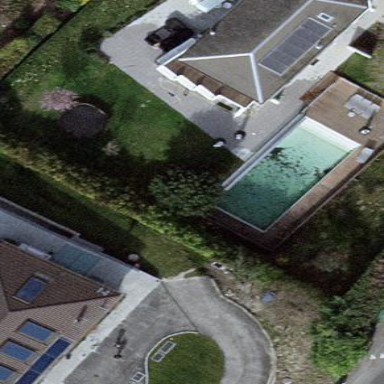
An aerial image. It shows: Swimming pool located in leisure land.